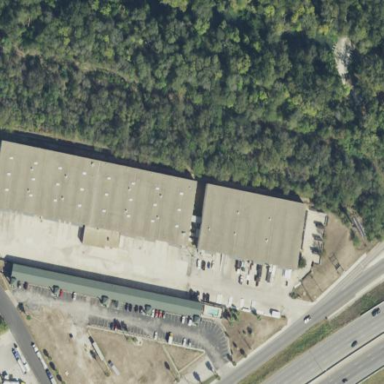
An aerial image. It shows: Warehouse.